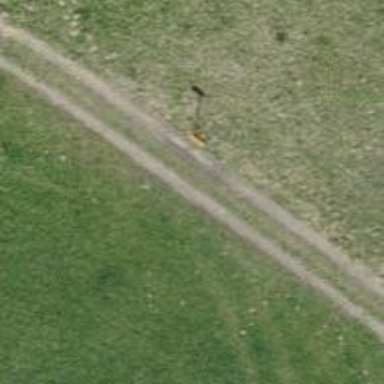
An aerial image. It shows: Pole with roof covering.